Question: I browsed around the internet and could not find any point matching implementation on java.
Therefore I would like to create my own simple one that apply on simple line matching by following this <URL>
My first step would like to obtain some "points" as below to express the feature of an image.
Is it a good approach to apply a thinning (skeleton) algorithm before getting the points?
But I have no much idea on obtaining meaningful points in this next step, could anyone give me some guidance?
Please also point out if I am actually doing something silly that is unreasonable.

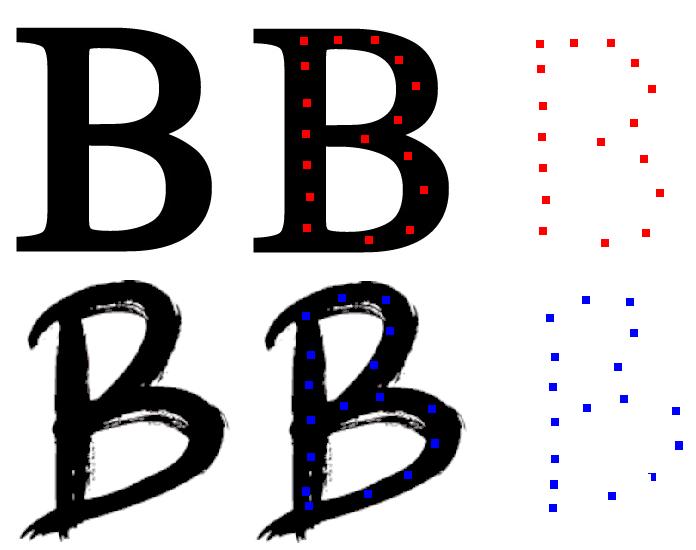
Answer: Your first step should be to define what transformation your matching points should survive through - is it just translation or also rotation, scaling, shear, etc? Your second step is to outline the useful properties for matching - that is points should stable to noise and transformation, well localized and supplied with a unique descriptor to actually match them with this "Signautre". Opencv has a java library, so you can start with the slowest but well worked out points and descriptors like SIFT, SURF and work your way up to FAST and your own descriptor, which can be faster but is more work.
Alternatively, you can just find well defined points in your font and use geometric hashing if you sure there are correspondences. In this case you dont need descriptors or even explicit matching. See Wikipedia article on geometric hashing. I think in a simple form it provides methodology for rotation and scaling transformations.